Aerial crown-view tile of a tropical tree (Barro Colorado Island, Panama), acquired 20250512:
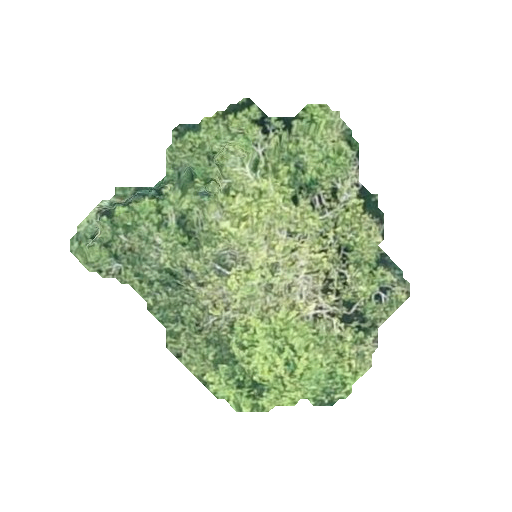
Species: Guapira myrtiflora
GBIF accepted scientific name: Guapira myrtiflora
Crown area: 97.243 m²